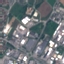
Label: Industrial